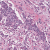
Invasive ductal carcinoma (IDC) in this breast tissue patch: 1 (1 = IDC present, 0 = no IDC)